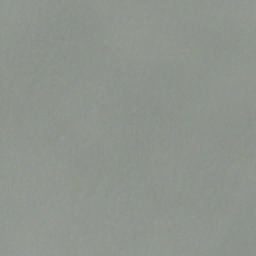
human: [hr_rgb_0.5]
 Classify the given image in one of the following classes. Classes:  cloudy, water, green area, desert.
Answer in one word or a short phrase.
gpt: cloudy